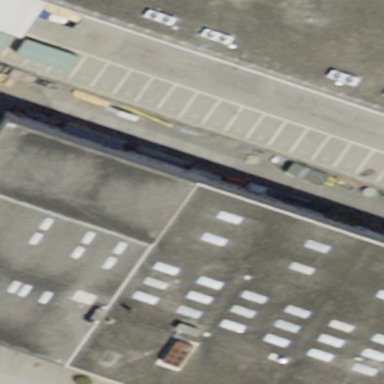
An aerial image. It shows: Industrial building.